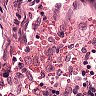
Metastatic tissue present: no